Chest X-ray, PA view. Patient: 70 years old, sex M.
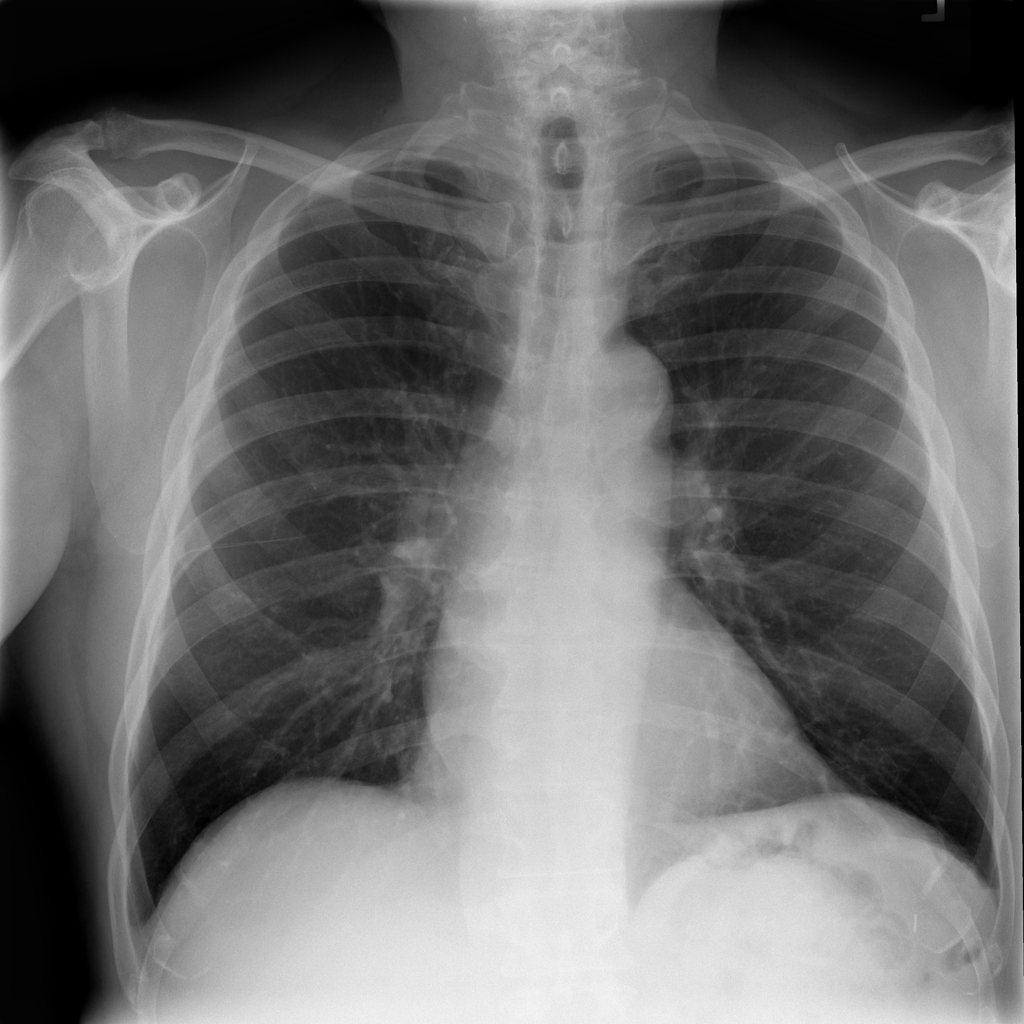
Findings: No Finding